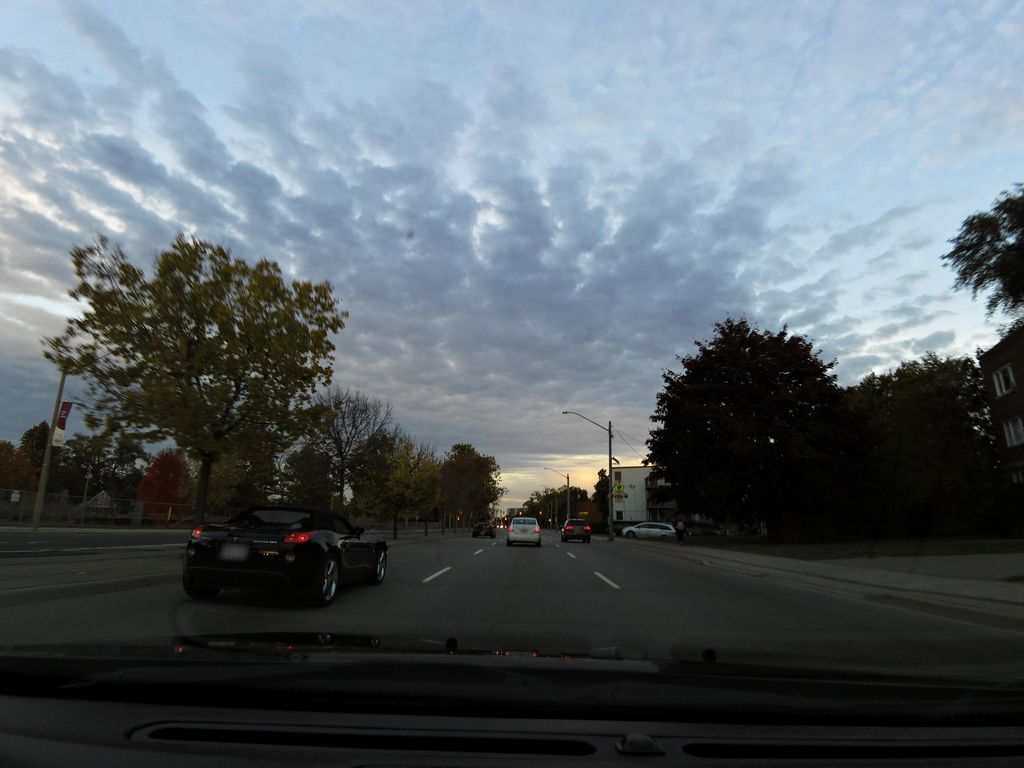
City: hamilton